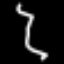
Label: squiggle